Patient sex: F
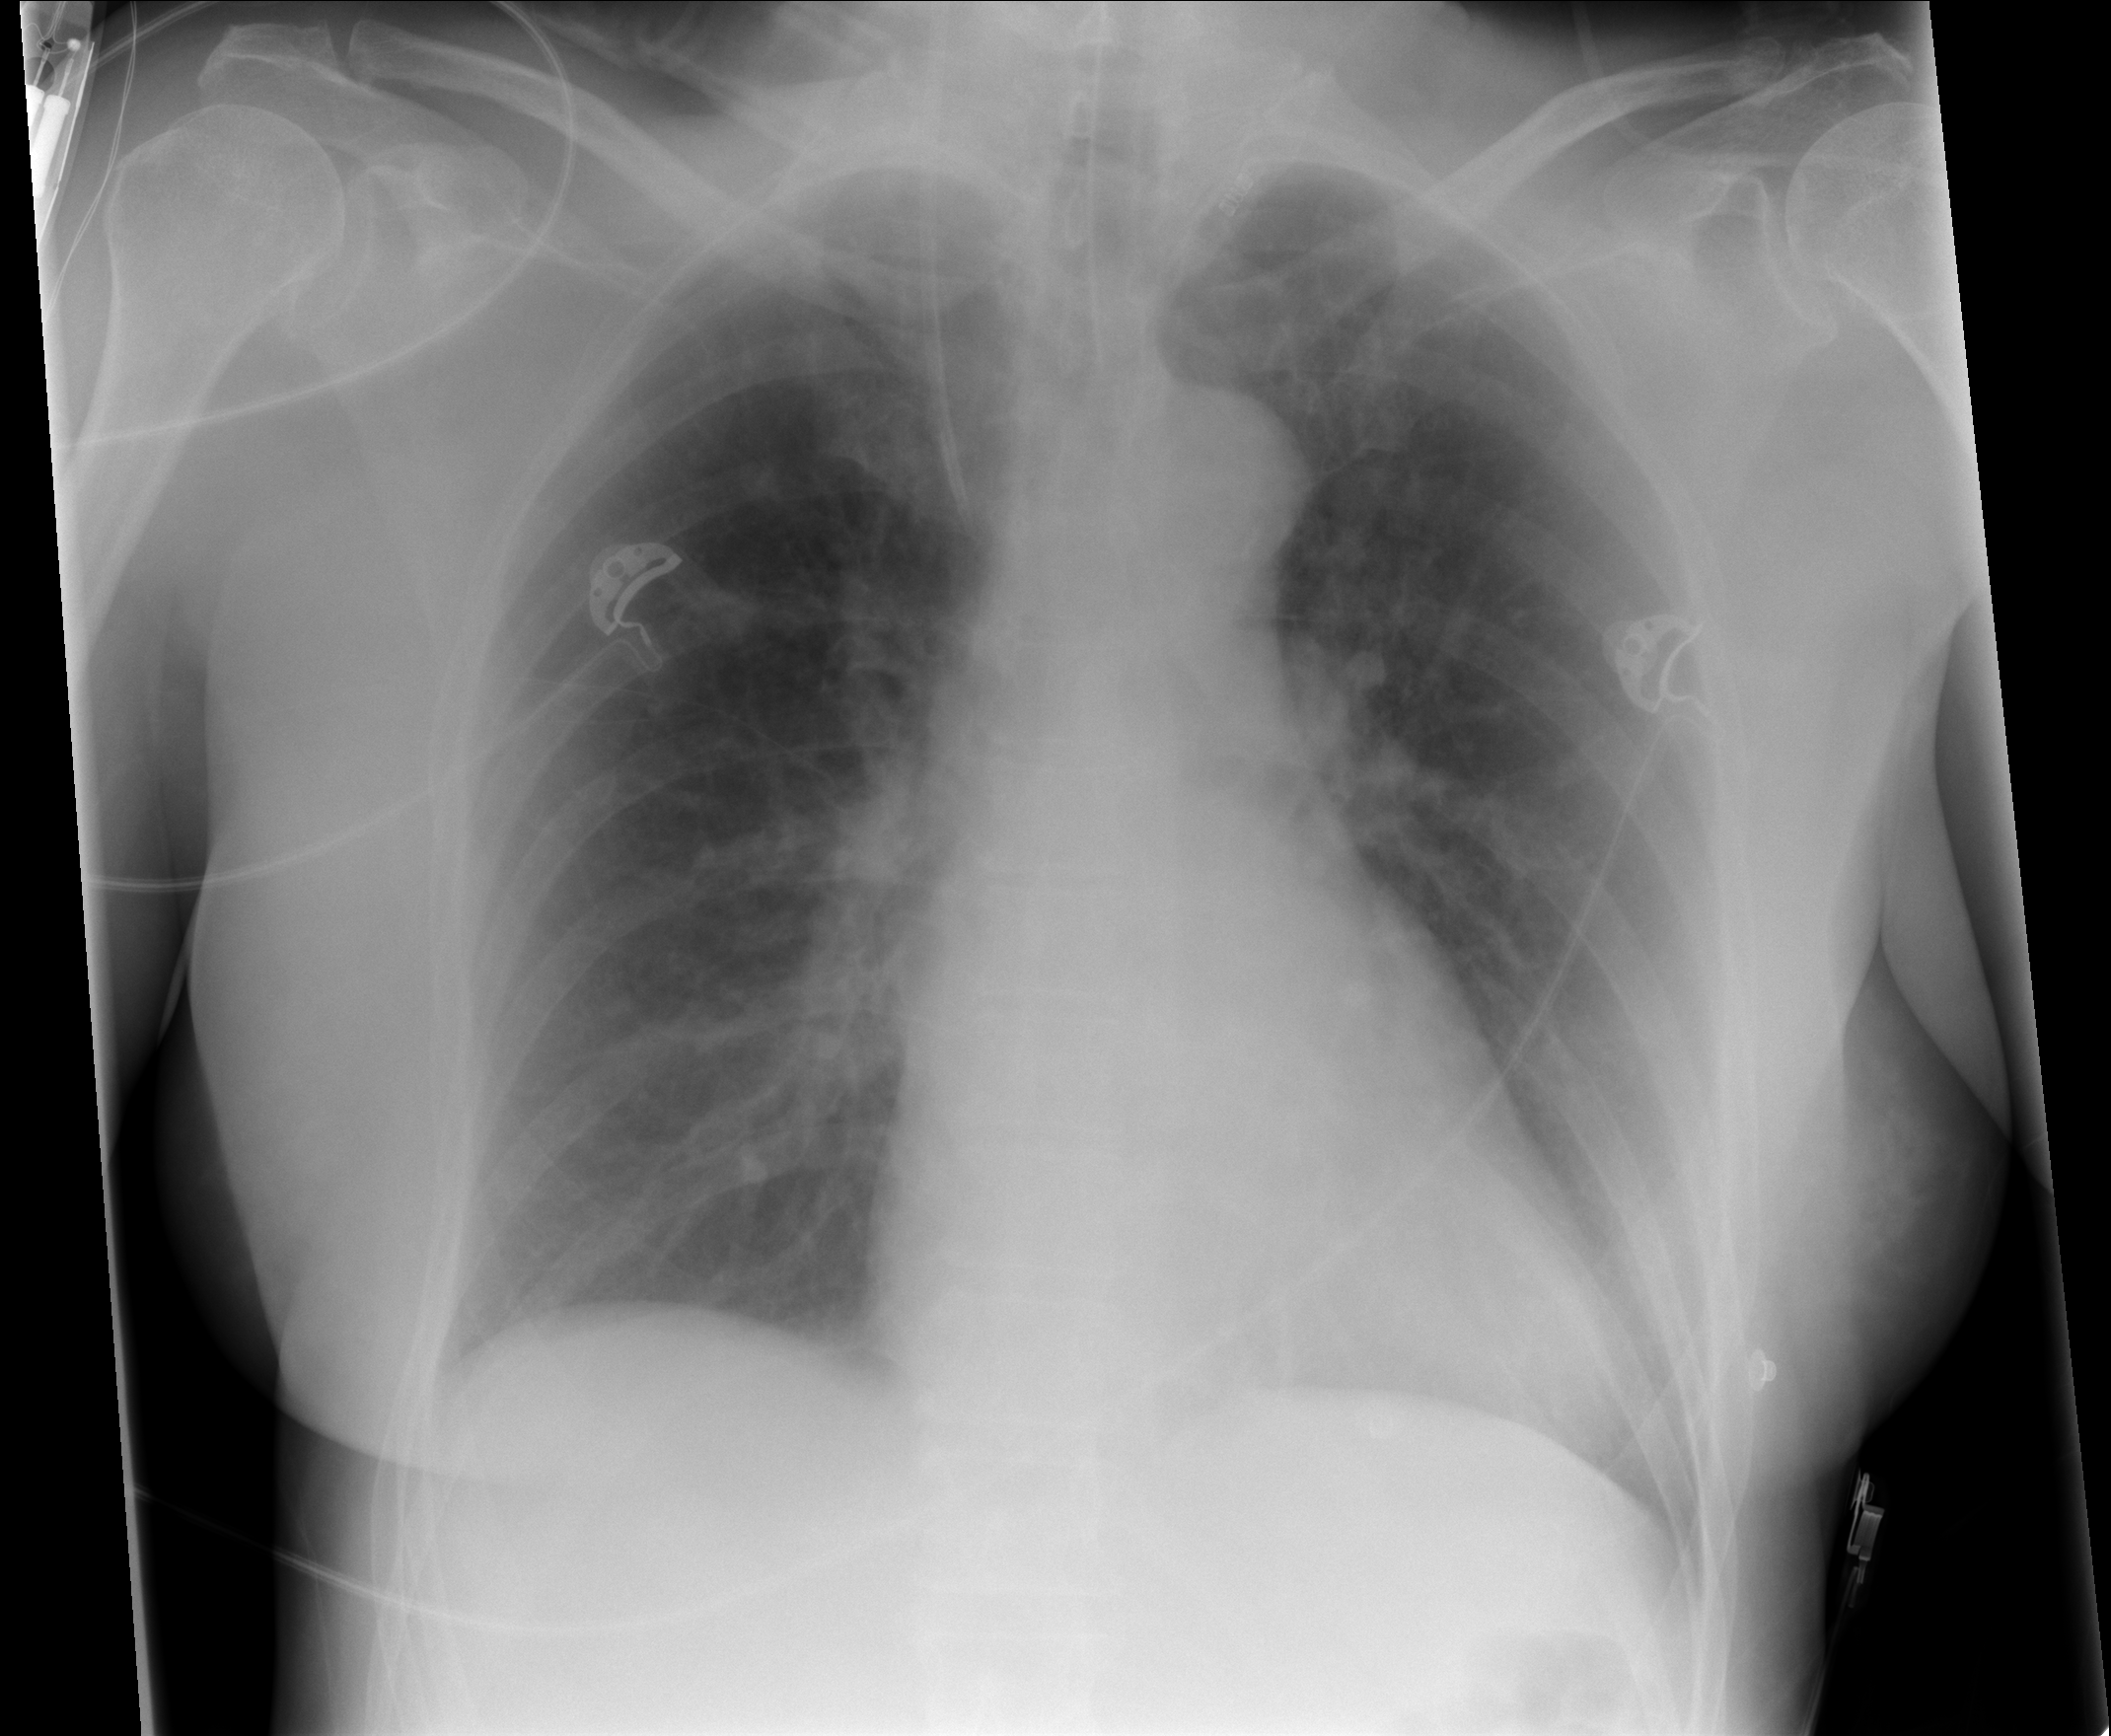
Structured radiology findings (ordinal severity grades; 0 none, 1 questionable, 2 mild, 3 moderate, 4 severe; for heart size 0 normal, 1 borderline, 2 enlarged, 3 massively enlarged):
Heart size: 0
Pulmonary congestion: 1
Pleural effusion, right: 0
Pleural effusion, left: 0
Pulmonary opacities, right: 0
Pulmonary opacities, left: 0
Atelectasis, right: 0
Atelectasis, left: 0